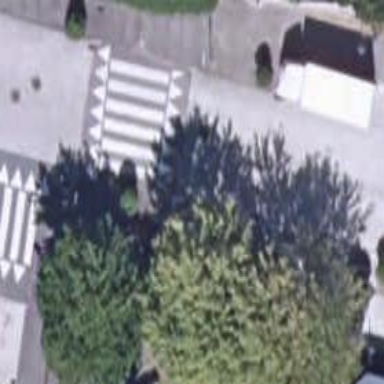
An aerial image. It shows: Set of steps on the road.